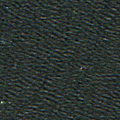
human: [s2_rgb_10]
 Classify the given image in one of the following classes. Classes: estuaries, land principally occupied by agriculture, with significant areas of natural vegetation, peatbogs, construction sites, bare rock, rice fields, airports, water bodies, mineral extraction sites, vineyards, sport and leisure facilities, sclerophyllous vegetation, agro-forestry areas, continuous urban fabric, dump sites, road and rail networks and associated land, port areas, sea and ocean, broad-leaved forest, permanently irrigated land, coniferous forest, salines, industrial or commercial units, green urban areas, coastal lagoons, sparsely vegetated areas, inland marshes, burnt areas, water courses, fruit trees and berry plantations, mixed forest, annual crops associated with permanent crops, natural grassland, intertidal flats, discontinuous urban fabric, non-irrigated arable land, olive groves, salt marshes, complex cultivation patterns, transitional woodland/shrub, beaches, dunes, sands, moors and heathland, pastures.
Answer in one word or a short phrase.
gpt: sea and ocean